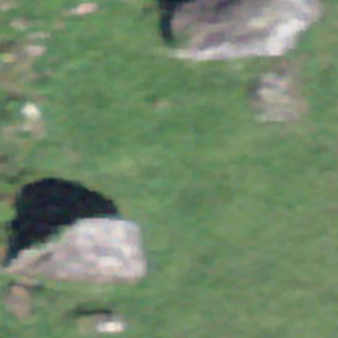
Label: other